Question: While debugging my app with 'Profiles' in DevTools I found "Detached DOM tree's" accumulating. These detached nodes have retaining tree consisting mostly of 'checkContext' functions (coming from <URL>.

I'm not sure how to proceed with this. What does this result mean?
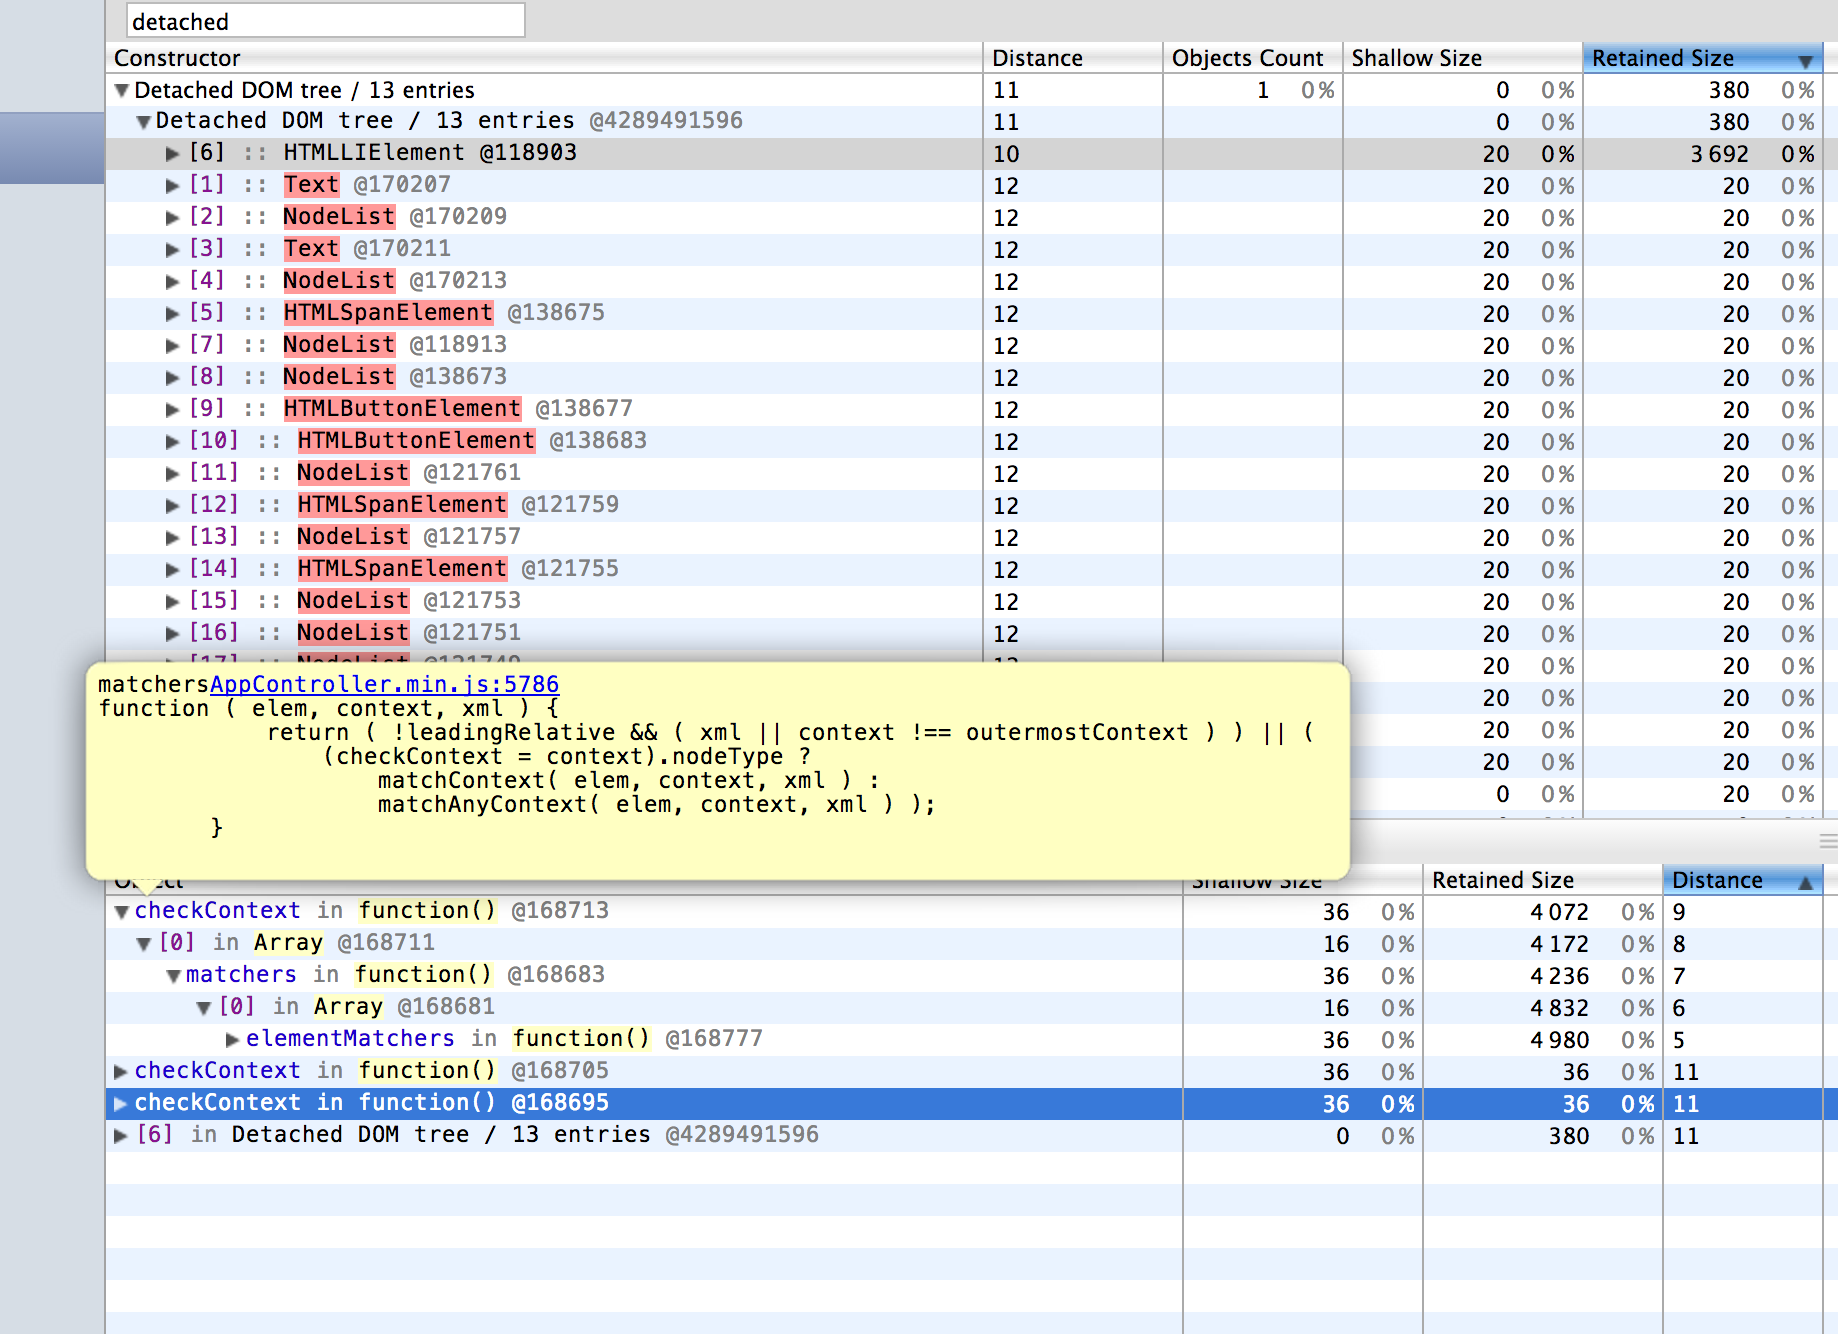
Answer: This is actually a bug, there's no reason that Sizzle needs to hang onto the context node, it's only doing it because it's not cleaning up after setting a temporary variable. I filed an <URL>, fixed it, ran all the Sizzle tests, and did a pull request.
If you want to patch your existing copy of jQuery or Sizzle:
1. Open your jQuery or Sizzle file
2. Search for the matcherFromTokens function
3. Find this code within it (near the top): matchers = [ function( elem, context, xml ) {
return ( !leadingRelative && ( xml || context !== outermostContext ) ) || (
(checkContext = context).nodeType ?
matchContext( elem, context, xml ) :
matchAnyContext( elem, context, xml ) );
} ];
4. Change the return to var rv =, and add checkContext = undefined; and then return rv; at the end of the anonymous function, e.g.: matchers = [ function( elem, context, xml ) {
var ret = ( !leadingRelative && ( xml || context !== outermostContext ) ) || (
(checkContext = context).nodeType ?
matchContext( elem, context, xml ) :
matchAnyContext( elem, context, xml ) );
// Release the context node (issue #299)
checkContext = null;
return ret;
} ];
: That code assigns 'null' to 'checkContext' because apparently that's their style. If it were me, I'd've assigned 'undefined' instead.
If there's any issue with the fix raised during the pull request / merge process, I'll update the answer.
It's better to keep letting Sizzle cache selectors, because jQuery uses the compiled selector stuff with event delegation, and you don't really want it to have to reparse and rebuild the matcher functions each time a relevant event occurs so it can figure out whether elements match it.
---
This isn't the only place jQuery holds onto elements in compiled selectors, unfortunately. Each place it does is probably a bug that could use fixing. I've only had the time to track down one other, which I've also reported and fixed (pending the pull request being landed):
If you search for you'll find this for the ':not' pseudo-selector:
'''
pseudos: {
// Potentially complex pseudos
"not": markFunction(function( selector ) {
// Trim the selector passed to compile
// to avoid treating leading and trailing
// spaces as combinators
var input = [],
results = [],
matcher = compile( selector.replace( rtrim, "$1" ) );
return matcher[ expando ] ?
markFunction(function( seed, matches, context, xml ) {
var elem,
unmatched = matcher( seed, null, xml, [] ),
i = seed.length;
// Match elements unmatched by 'matcher'
while ( i-- ) {
if ( (elem = unmatched[i]) ) {
seed[i] = !(matches[i] = elem);
}
}
}) :
function( elem, context, xml ) {
input[0] = elem;
matcher( input, null, xml, results );
return !results.pop();
};
}),
'''
The problem is in the function after the ':' in the conditional operator:
'''
function( elem, context, xml ) {
input[0] = elem;
matcher( input, null, xml, results );
return !results.pop();
};
'''
Note that it never clears 'input[0]'. Here's the fix:
'''
function( elem, context, xml ) {
input[0] = elem;
matcher( input, null, xml, results );
// Don't keep the element (issue #299)
input[0] = null;
return !results.pop();
};
'''
That's all I have the time to track down at present.